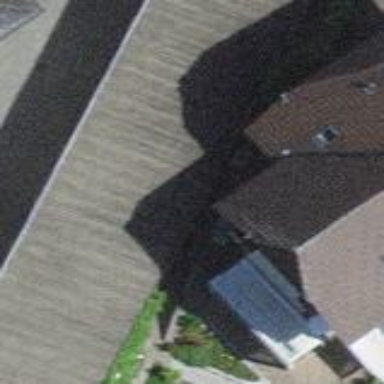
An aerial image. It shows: View of roof of building.